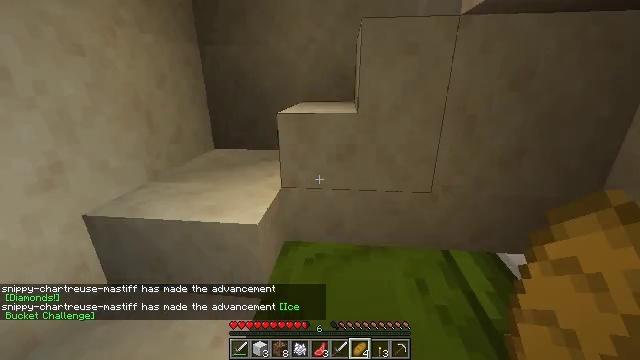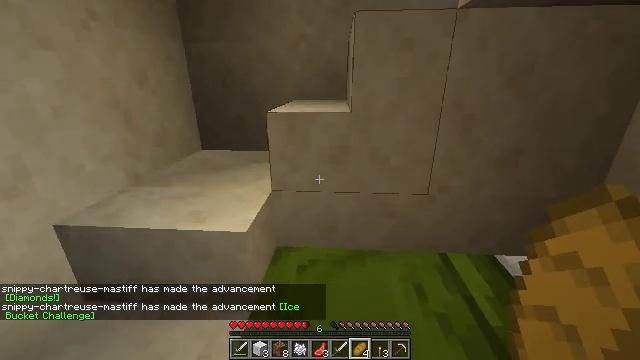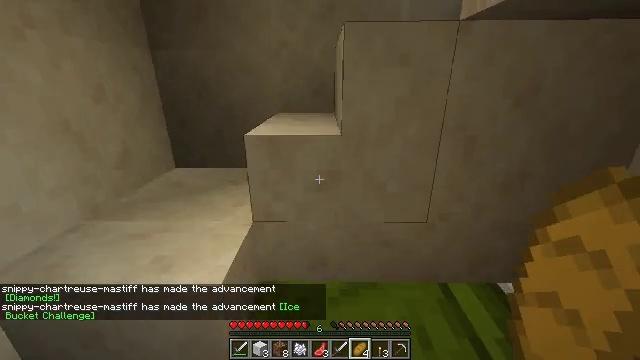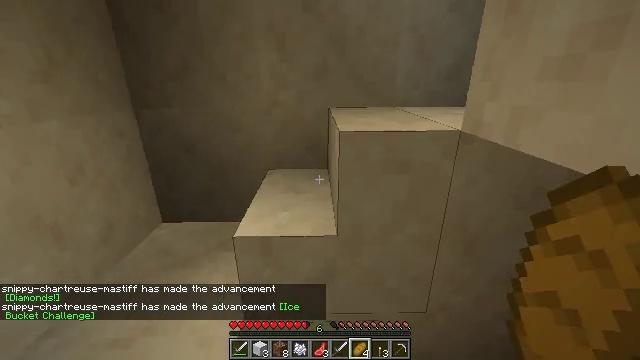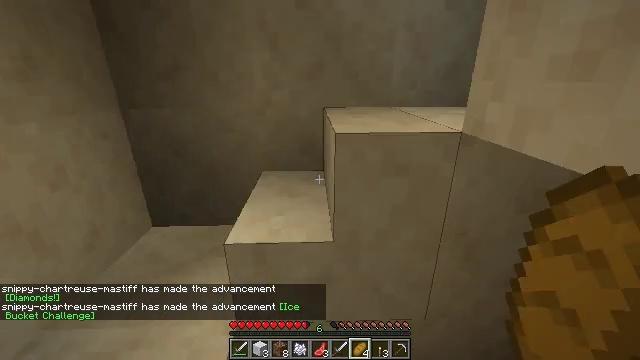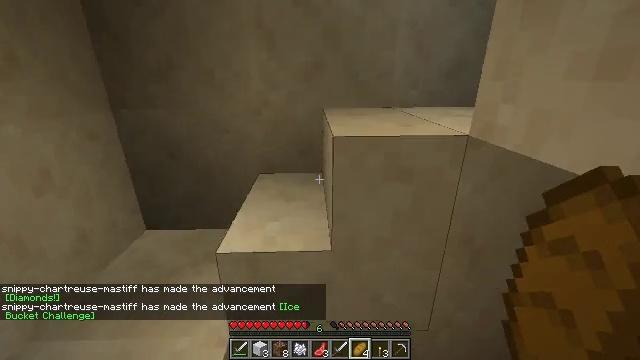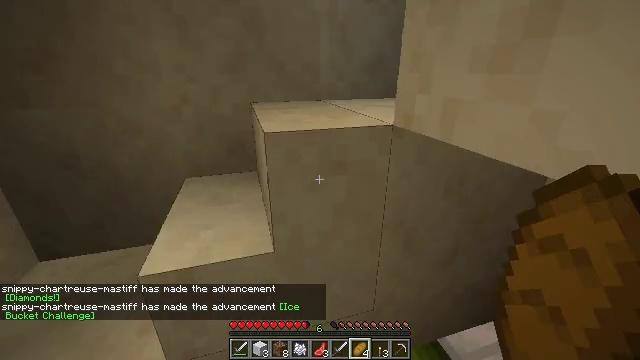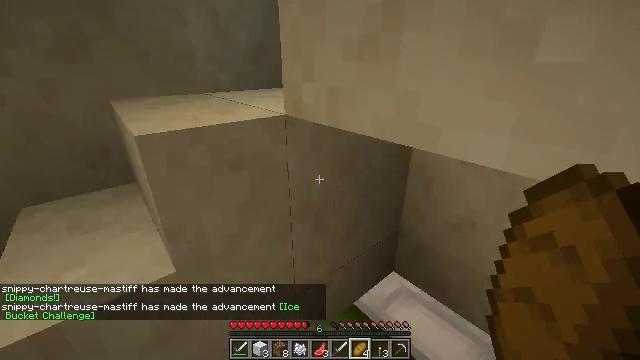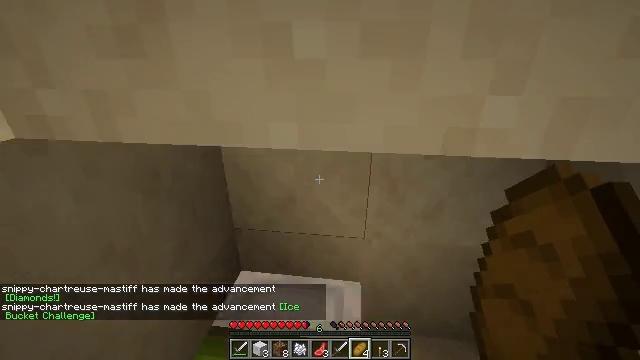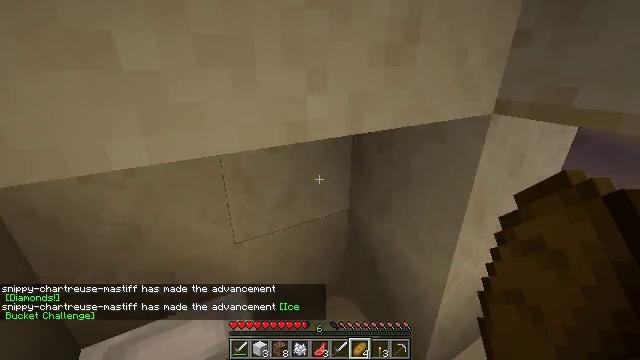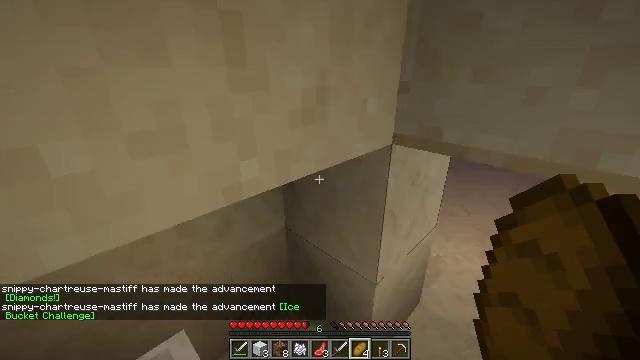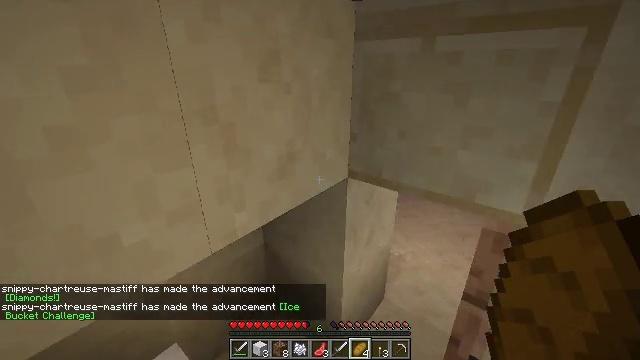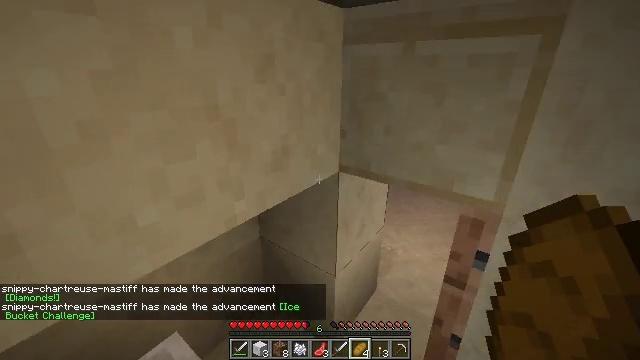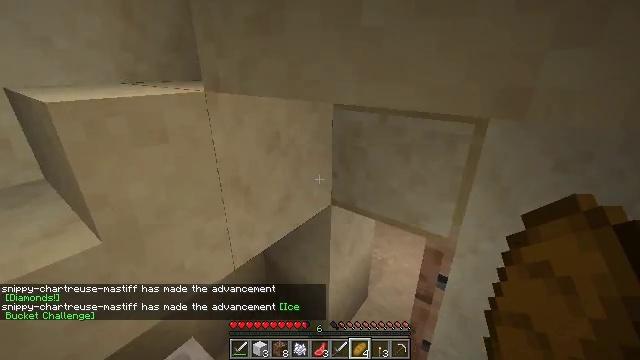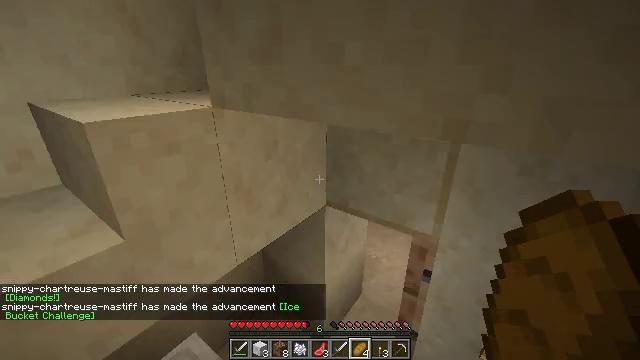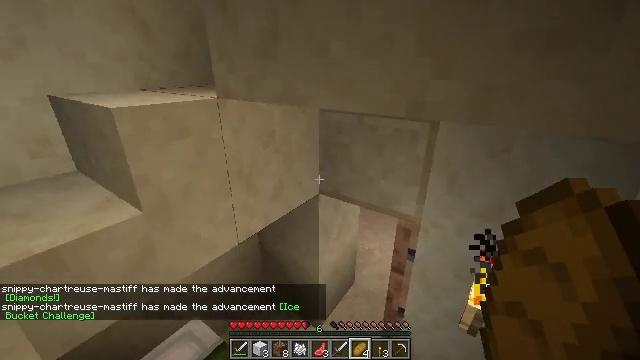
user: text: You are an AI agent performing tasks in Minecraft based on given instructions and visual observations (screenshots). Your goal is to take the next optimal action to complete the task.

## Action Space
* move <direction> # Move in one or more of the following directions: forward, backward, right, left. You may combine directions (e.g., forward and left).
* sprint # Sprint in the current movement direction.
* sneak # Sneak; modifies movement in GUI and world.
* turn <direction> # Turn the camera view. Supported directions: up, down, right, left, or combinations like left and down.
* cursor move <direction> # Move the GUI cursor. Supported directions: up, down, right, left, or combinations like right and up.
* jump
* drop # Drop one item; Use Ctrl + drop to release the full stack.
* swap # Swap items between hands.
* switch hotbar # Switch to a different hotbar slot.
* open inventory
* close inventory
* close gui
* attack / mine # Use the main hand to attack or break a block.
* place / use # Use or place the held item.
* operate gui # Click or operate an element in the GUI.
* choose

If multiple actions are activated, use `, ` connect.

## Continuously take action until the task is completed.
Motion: motion action
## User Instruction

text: Break the green bed to move it.
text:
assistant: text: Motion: move forward, turn right
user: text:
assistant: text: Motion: move forward, turn right
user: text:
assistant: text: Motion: turn right
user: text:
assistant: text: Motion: turn right
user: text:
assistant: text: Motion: no_op
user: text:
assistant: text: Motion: turn right and down
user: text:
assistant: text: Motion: turn right and down
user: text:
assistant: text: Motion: turn right
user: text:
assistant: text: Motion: move back, turn right
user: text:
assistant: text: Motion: move back, turn right
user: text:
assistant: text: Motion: move back, turn right
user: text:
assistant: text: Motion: move back, turn right
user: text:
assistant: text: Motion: move back
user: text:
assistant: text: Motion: move back
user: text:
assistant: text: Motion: move back, turn right
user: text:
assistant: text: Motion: move back
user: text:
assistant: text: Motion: turn right and down
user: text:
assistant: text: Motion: turn right and down
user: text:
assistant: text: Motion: turn right and down
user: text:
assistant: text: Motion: turn right and down
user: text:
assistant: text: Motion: turn right
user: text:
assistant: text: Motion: turn right and down
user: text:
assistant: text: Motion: no_op
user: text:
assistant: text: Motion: no_op
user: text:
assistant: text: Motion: turn right and up
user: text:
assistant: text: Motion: turn up
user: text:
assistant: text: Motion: turn right
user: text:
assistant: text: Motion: turn right
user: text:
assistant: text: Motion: use / place
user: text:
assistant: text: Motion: use / place